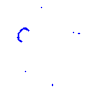
Particle: kaon